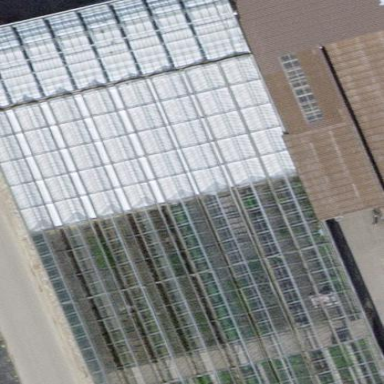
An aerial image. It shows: Greenhouse.